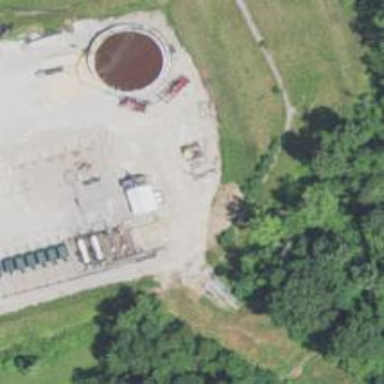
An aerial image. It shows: Storage tank that is man-made.